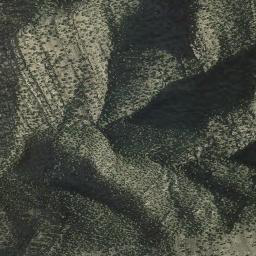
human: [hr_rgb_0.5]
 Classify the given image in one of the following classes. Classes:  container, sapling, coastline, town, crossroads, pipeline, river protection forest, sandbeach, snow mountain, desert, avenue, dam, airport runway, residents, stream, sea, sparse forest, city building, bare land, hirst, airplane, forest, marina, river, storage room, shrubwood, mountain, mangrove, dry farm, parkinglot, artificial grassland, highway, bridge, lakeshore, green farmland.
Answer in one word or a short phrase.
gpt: mountain